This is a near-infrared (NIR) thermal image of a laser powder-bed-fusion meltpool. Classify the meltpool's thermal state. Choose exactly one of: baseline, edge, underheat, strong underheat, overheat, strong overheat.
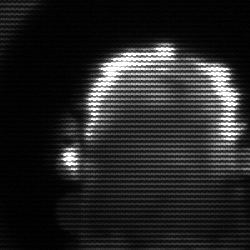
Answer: baseline